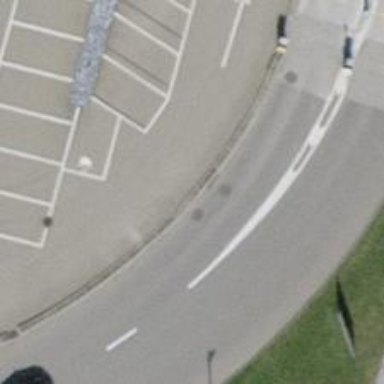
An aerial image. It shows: Kerb serving as barrier.